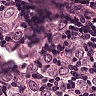
Metastatic tissue present: yes